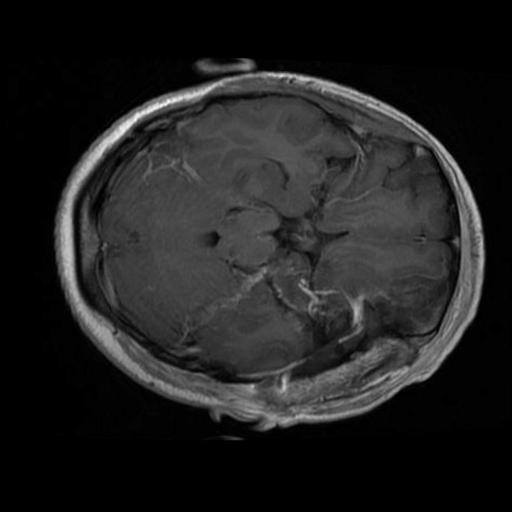
Label: brain_glioma